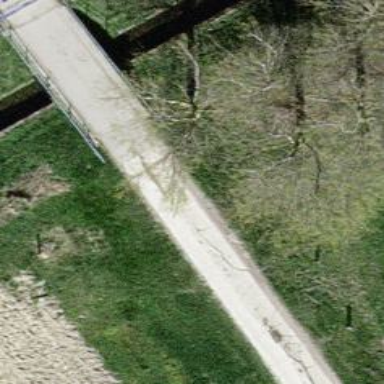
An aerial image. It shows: Track road on concrete bridge with grade 1 track type.